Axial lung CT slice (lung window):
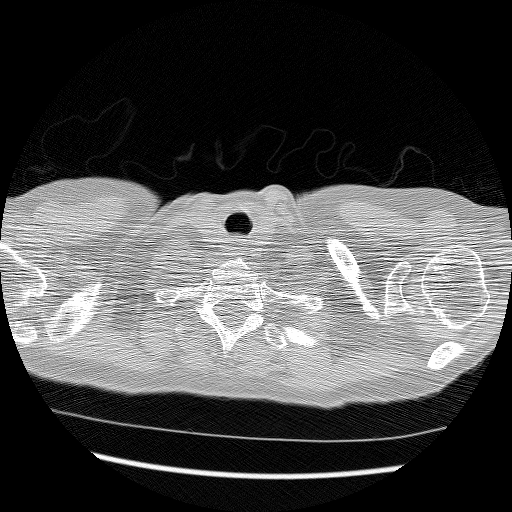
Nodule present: no